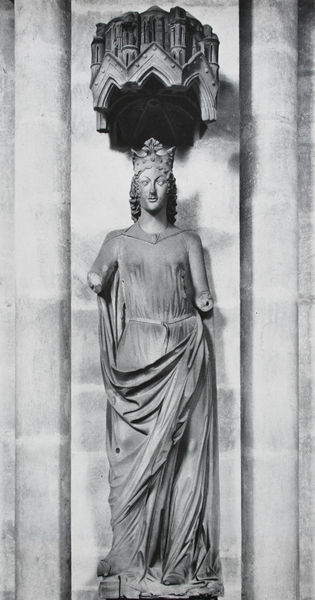
Titel: Ecclesia
Standort: Bamberg
Institution: Dom
Schlagwörter: mann, schatten, weiß, busen, frau, grau, haar, kleid, licht, marmor, mund, nase, schwarz, säule, säulen, gürtel, rock, wand, architektur, arme, augen, falten, halten, lang, stehen, stein, flach, kirche, auge, figur, gewand, haare, stehend, gotik, krone, locken, skulptur, statue, relief, taille, brüste, mauer, könig, falte, detail, verzierung, faltenwurf, kontrapost, plastik, foto, fotografie, photographie, gewölbe, dom, steht, torso, schwarzweiss, lockig, herrscher, photo, sandstein, bündelpfeiler, gotisch, mittelalter, antikisierend, baldachin, heiliger, gewändefigur, königin, heilige, heilig, sakral, aufnahme, schließe, gewandfalten, standbild, ärmellos, beschädigt, schüsselfalten, wandskulptur, armlos, steinskulptur, sockeö, ohne hände, keine arme, frau heilige, fehlende arme, muldenfalten, säulenskulptur